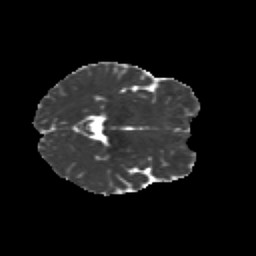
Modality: MD
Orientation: axial
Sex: female
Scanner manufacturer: siemens
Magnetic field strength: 3 T
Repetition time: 5 s
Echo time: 0.071 s